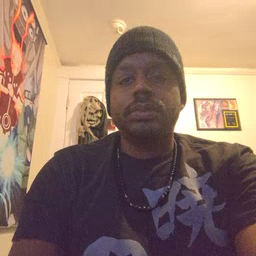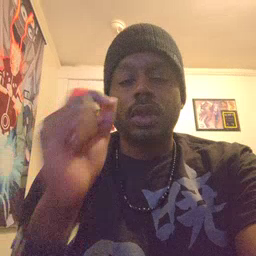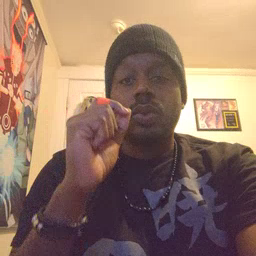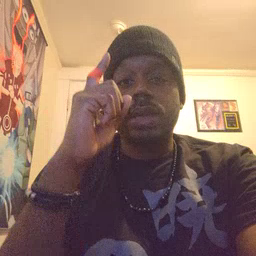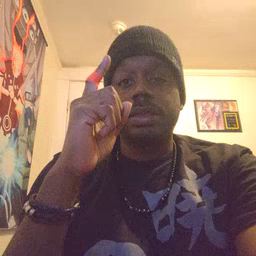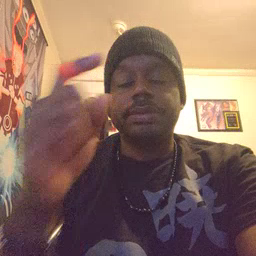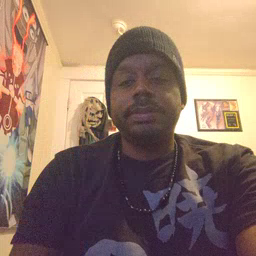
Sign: wake